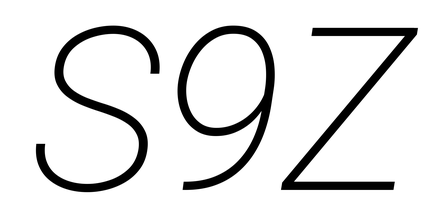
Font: Roboto-Italic_ExtraLight_Italic